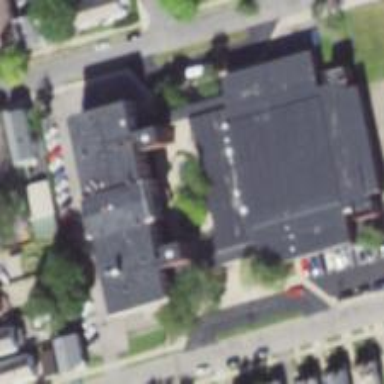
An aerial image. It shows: Historic school.